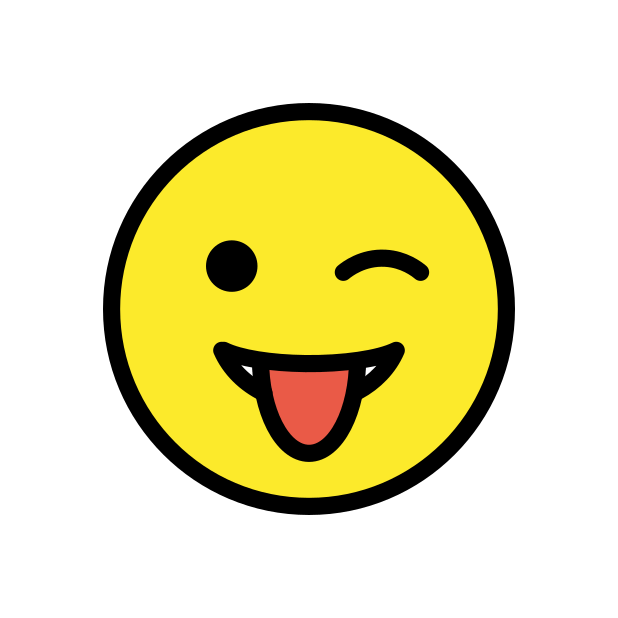
winking face with tongue